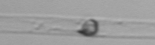
Label: Dactyliosolen_blavyanus